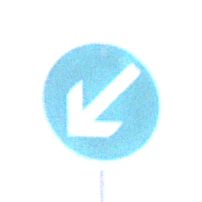
Verkehrszeichen: VorgeschriebeneVorbeifahrtLinks
Umgebung: Outdoor, Nature
Tageszeit: Midday
Wetter: PartlyCloudy
Licht: Natural
Jahreszeit: NotSpecified
Kontrast: MediumContrast